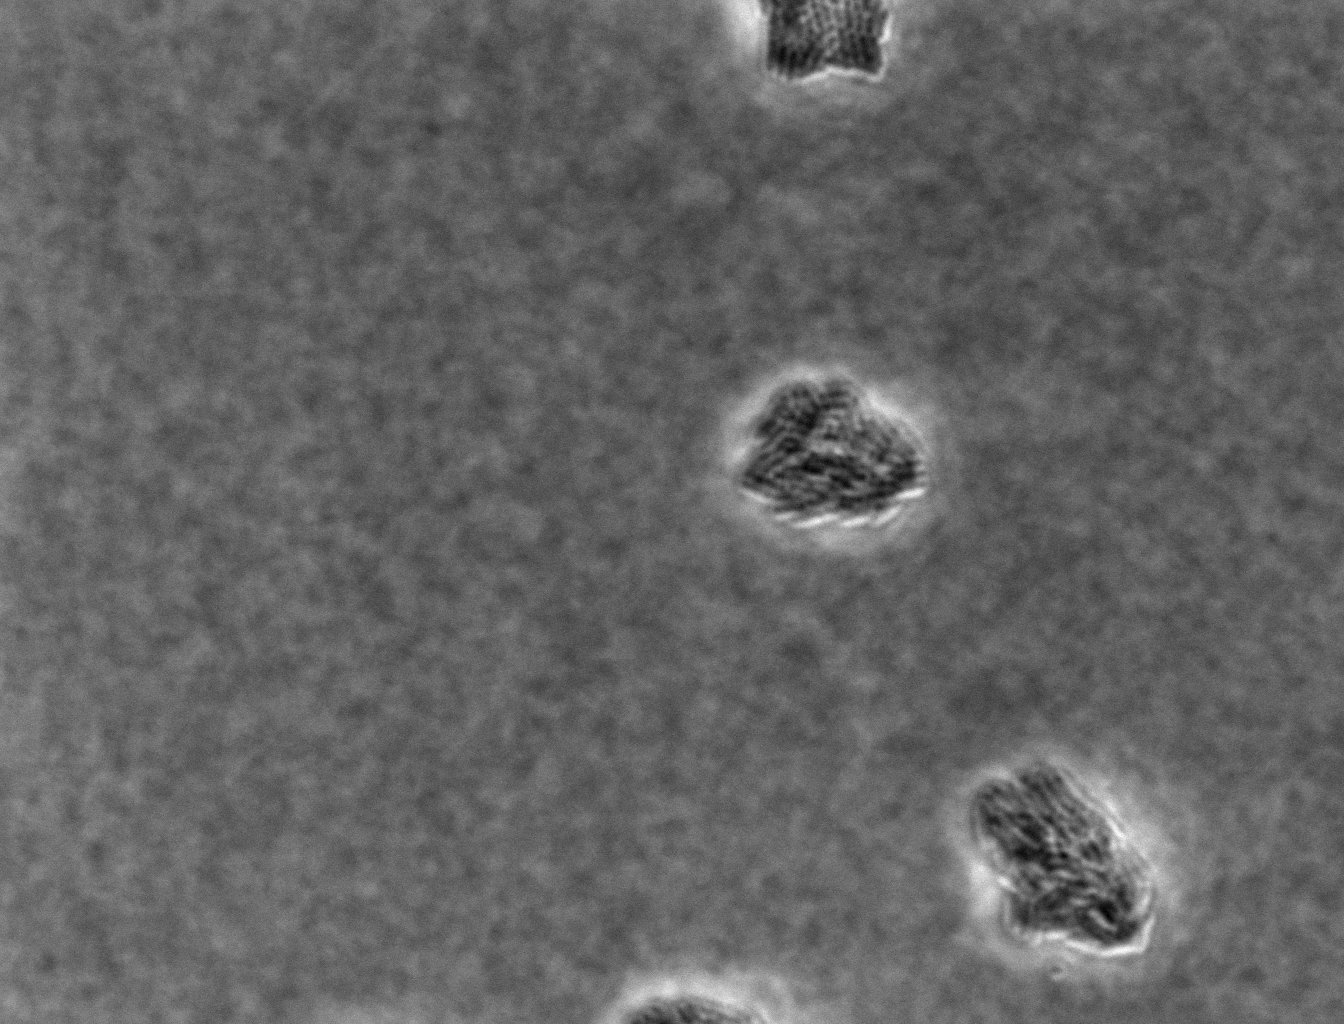
Defocused phase contrast microscopy, 60x objective, 3 h incubation